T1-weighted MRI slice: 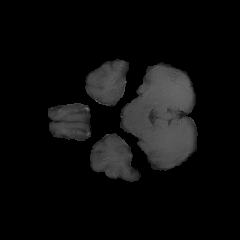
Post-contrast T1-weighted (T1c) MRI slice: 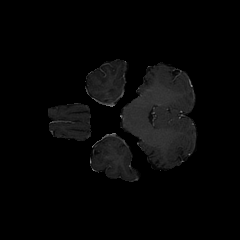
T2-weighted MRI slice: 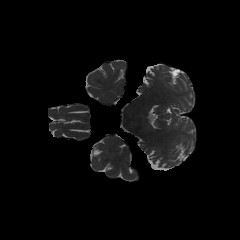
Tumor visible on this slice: no